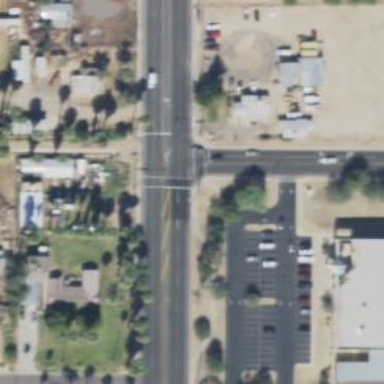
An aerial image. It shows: Solid stop line on the road.